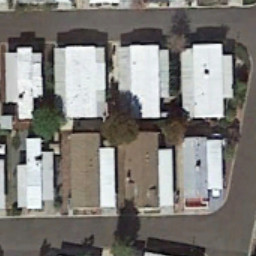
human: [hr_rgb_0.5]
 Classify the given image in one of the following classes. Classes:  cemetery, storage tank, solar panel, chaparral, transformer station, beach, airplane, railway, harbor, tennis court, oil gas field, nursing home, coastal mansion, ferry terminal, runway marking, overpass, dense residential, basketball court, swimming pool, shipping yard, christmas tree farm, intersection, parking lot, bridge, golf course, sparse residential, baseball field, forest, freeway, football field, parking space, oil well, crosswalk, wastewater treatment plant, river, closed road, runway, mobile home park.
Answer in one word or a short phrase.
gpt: mobile home park